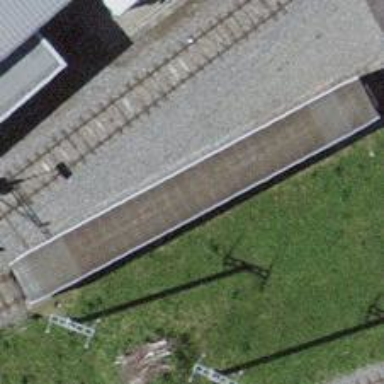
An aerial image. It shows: Rail yard with electrified rails and single track.